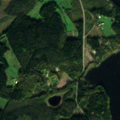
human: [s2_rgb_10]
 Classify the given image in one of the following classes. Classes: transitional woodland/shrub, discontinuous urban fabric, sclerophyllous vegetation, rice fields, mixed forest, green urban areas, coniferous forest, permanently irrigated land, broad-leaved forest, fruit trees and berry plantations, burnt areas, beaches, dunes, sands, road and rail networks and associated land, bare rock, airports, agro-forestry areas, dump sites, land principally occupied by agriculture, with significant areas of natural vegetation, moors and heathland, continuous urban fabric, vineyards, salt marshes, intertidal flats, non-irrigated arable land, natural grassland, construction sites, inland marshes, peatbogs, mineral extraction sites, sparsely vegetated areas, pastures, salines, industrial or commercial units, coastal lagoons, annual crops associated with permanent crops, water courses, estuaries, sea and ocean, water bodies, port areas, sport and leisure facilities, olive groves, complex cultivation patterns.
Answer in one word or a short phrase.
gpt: land principally occupied by agriculture, with significant areas of natural vegetation, coniferous forest, mixed forest, transitional woodland/shrub, water bodies